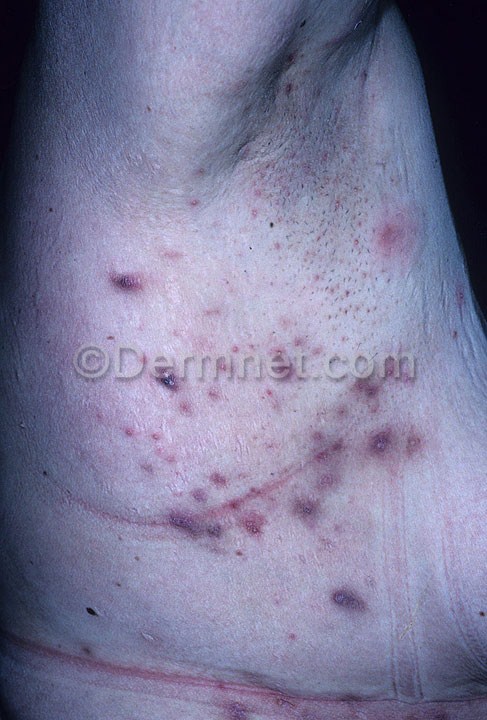
Disease: Acne and Rosacea Photos